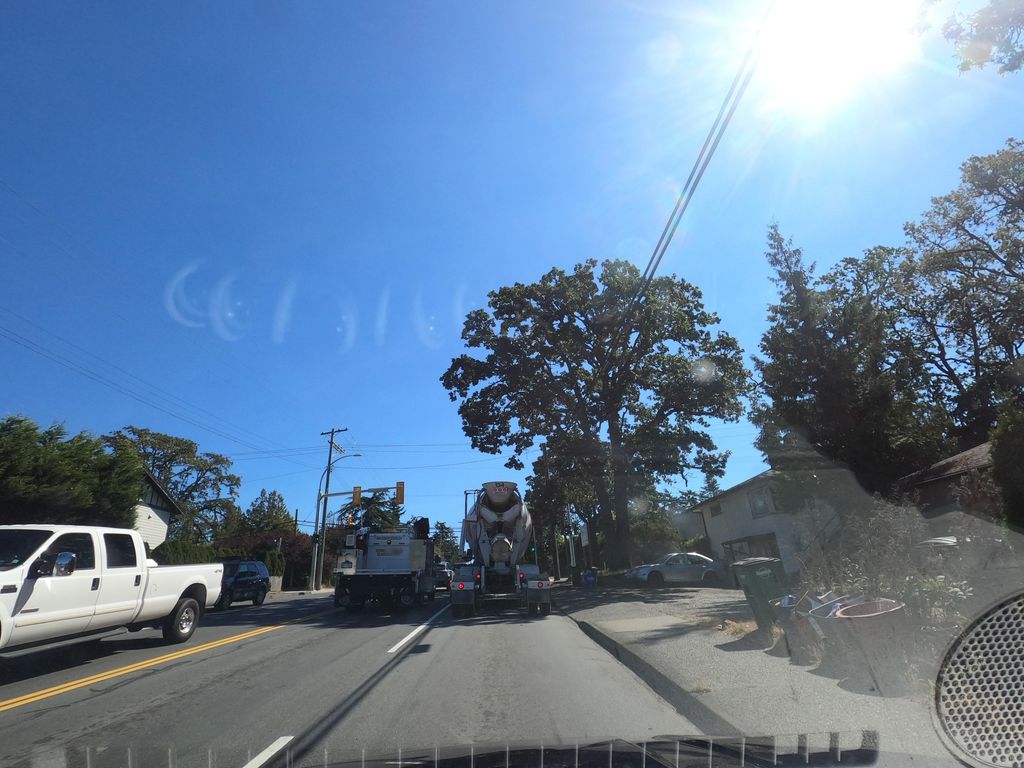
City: victoria